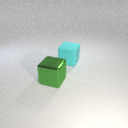
large green metal cube in front of large cyan rubber cube